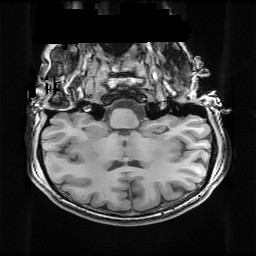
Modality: T1w
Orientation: sagittal
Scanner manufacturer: ge
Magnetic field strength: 3 T
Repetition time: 0.009184 s
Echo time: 0.00368 s